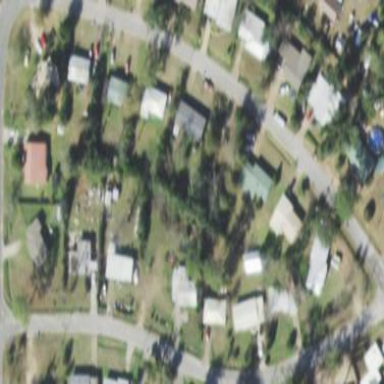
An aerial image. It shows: Residential area consisting of single-family homes.